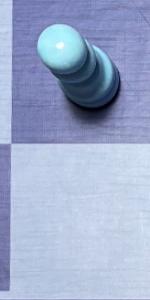
Label: Empty